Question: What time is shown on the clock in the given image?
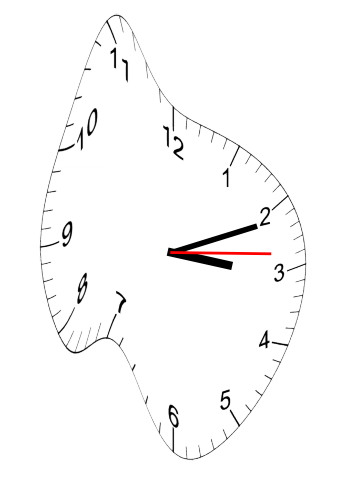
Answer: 03:11:14